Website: bh-photo
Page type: customer-info-address
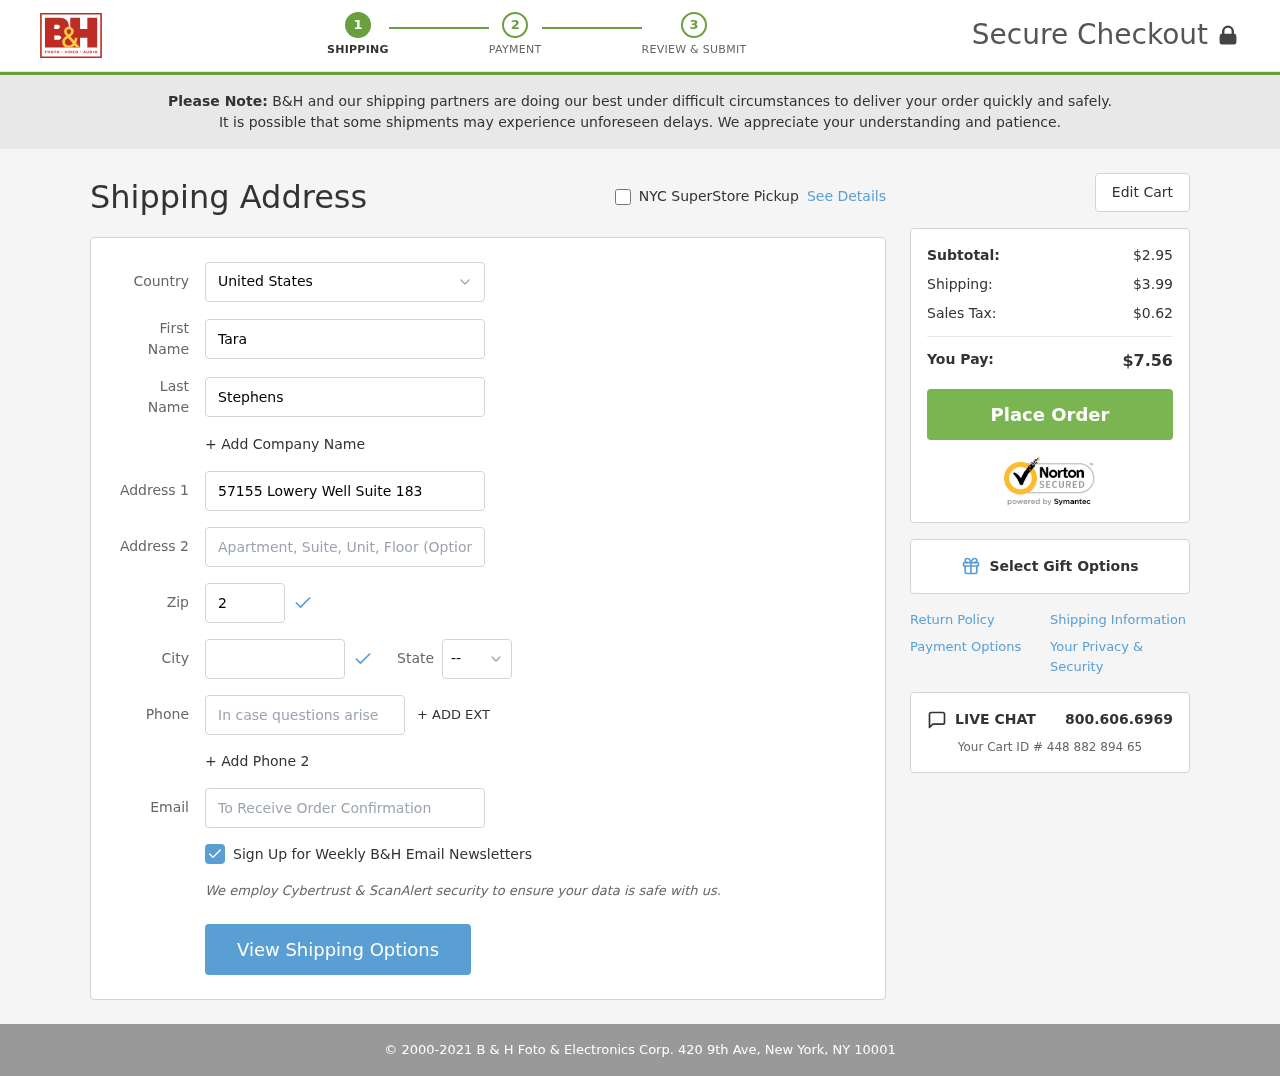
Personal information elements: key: PII_CITY
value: Lake Alicia
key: PII_COUNTRY
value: United States
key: PII_EMAIL
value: tstephens@yahoo.com
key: PII_FIRSTNAME
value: Tara
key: PII_LASTNAME
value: Stephens
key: PII_PHONE
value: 5667162380
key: PII_POSTCODE
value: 27134
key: PII_STATE_ABBR
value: TN
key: PII_STREET
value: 57155 Lowery Well Suite 183
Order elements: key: ORDER_SUBTOTAL
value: $2.95
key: ORDER_SHIPPING_COST
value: $3.99
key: ORDER_TAX
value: $0.62
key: ORDER_TOTAL
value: $7.56
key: ORDER_ID
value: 448 882 894 65